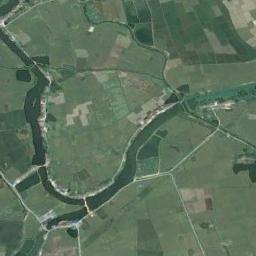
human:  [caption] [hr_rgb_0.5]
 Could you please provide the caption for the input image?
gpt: The dark green river with a winding bank goes through the farmland .

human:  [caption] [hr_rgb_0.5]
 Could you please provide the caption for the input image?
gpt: The river goes through green farmland .

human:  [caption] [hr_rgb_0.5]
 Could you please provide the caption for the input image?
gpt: A crooked turquoise river with green and tawny fields on both sides of the bank .

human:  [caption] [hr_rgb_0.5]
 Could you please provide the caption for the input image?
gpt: The river is surrounded by grass .

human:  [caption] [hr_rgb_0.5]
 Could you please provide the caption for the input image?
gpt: There are many green farmlands around the river .